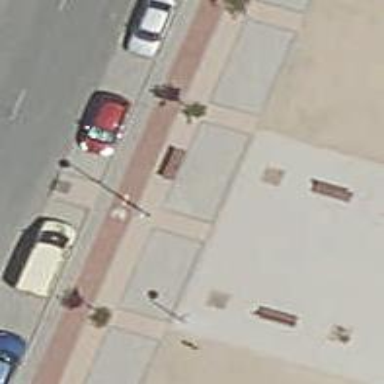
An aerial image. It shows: Bench.